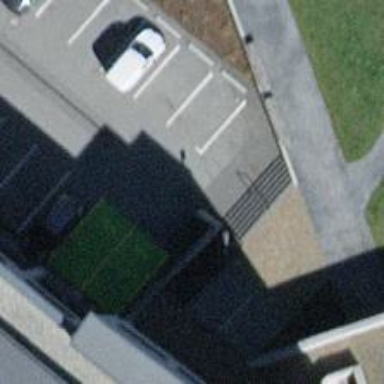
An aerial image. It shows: Road with steps.